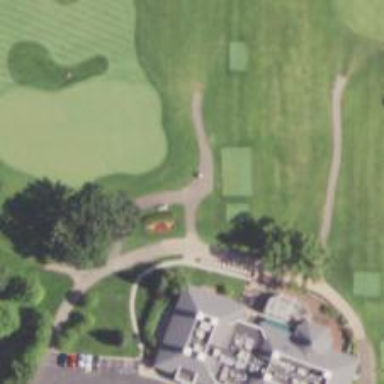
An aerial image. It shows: Pathway for golfing.